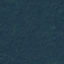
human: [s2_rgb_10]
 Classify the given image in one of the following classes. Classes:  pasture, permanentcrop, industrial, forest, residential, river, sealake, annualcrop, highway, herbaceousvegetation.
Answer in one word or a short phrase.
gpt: Forest